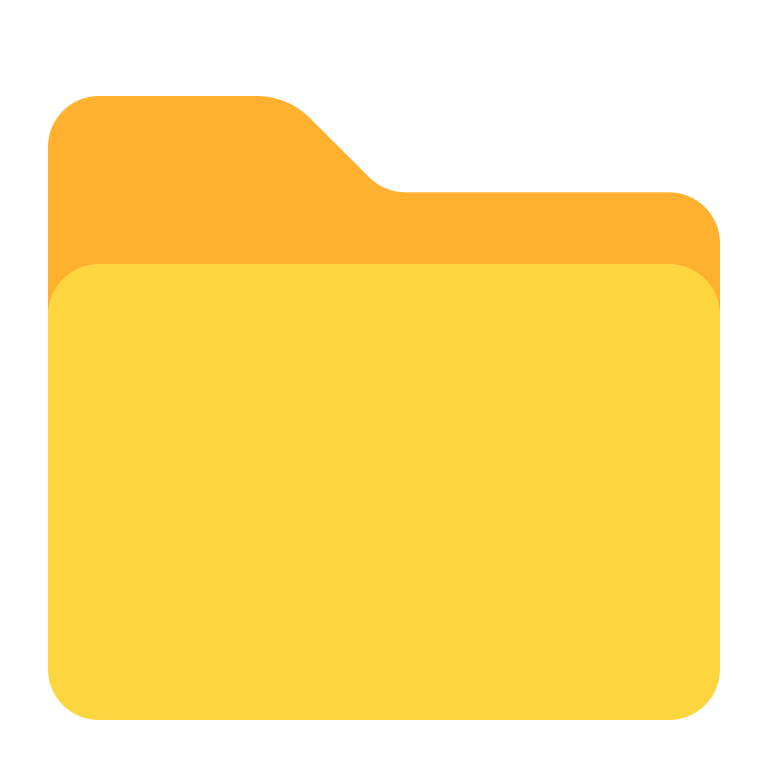
file folder flat